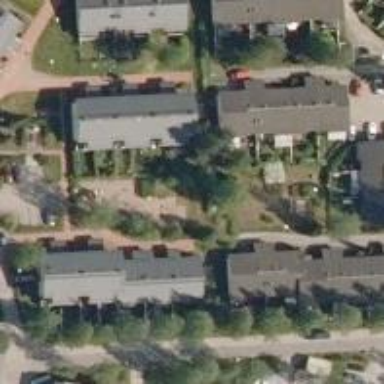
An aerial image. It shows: Charming neighbourhood.